Question: I am new to Cocos2D and currently still learning. I have bene attempting to find the fix for this issue I am running into but just figuring out the search query on Google to get the answer has proved to be a daunting task.
Right off the bat, I am running into a problem when testing out the Hello World example (pretty much the vanilla template that gets generated when you create a new project in Xcode.
Note the bottom-left corner in the image that should explain my entire problem:

Also note that I am using Cocos2d 2.0 and Xcode 4.4 and this does not seem to happen in Cocos2d 1.0.1 but there is only DisplayFPS in that version (I think?)
After further testing this does not happen in Retina devices for the simulator - Only non-Retina devices i.e. iPad/iPhone
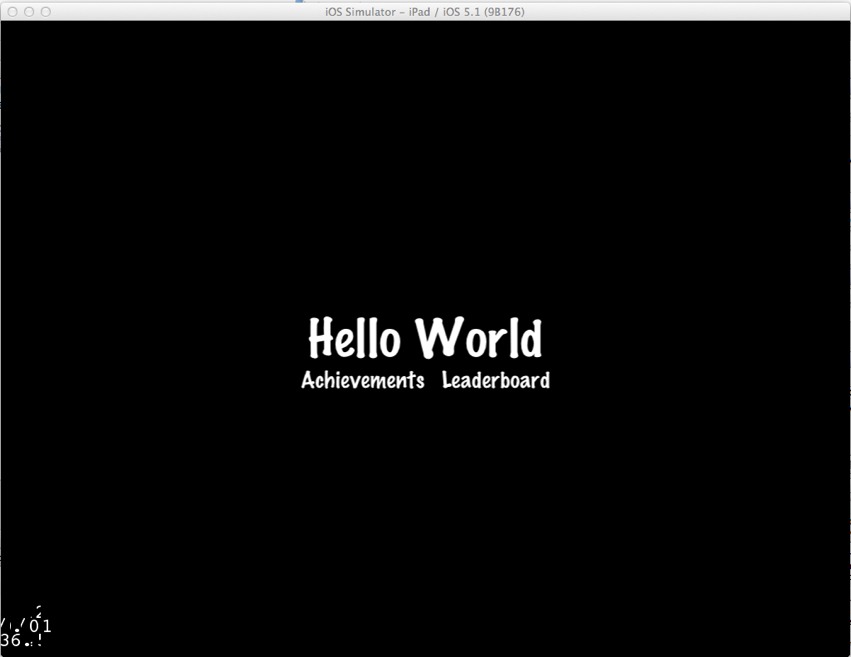
Answer: Check that all of these images are in your project (usually under Resources group):
- - -
If one of the files is missing, you'll see the distortion on certain devices depending on which files are missing.
The files may be missing if you started the project with an older template (v1.0.1 or earlier) that didn't include the -hd and -ipadhd images.